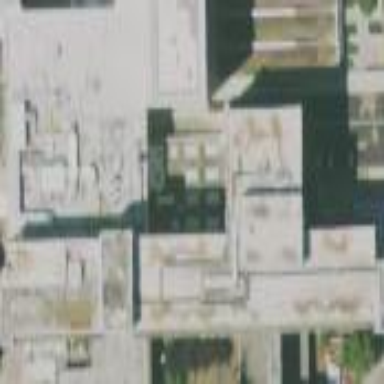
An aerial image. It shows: Hospital building.